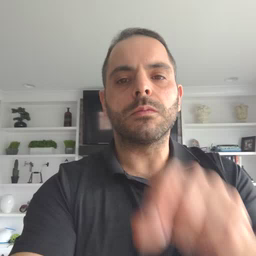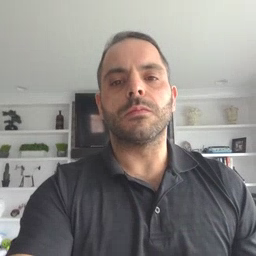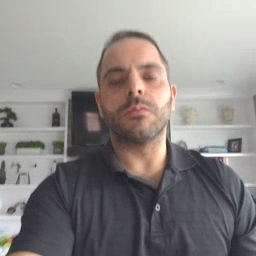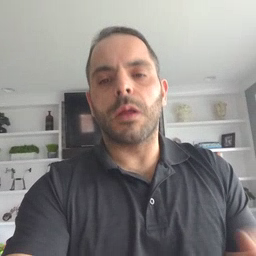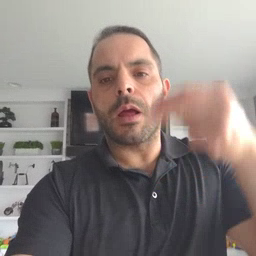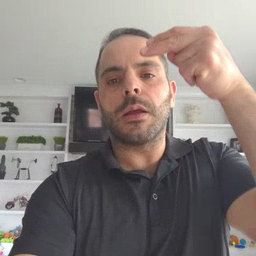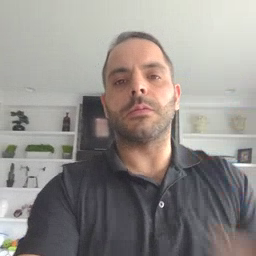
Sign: high